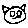
Label: cat